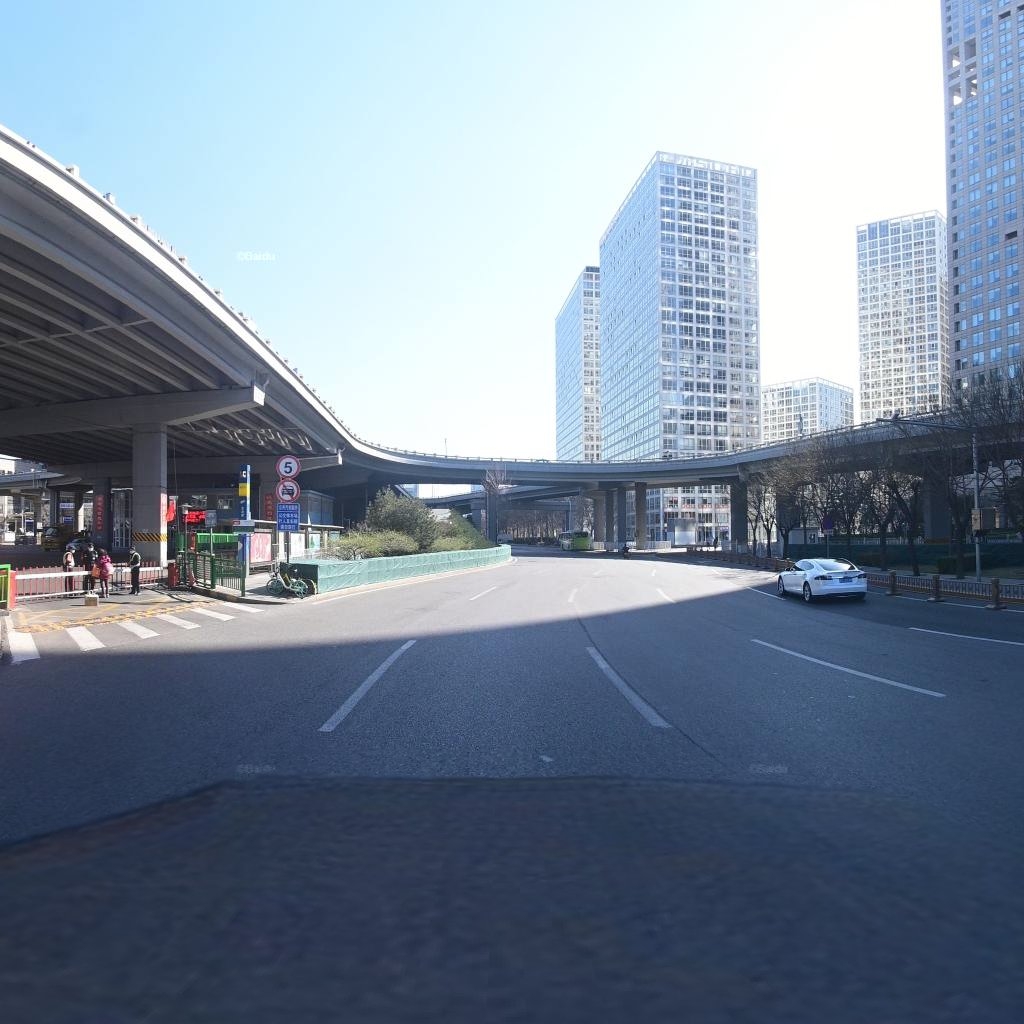
Region: Chaoyang
Road damage annotations: longitudinal crack, longitudinal patch